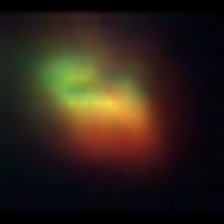
Taxon: NanoPlankton
Group: Other